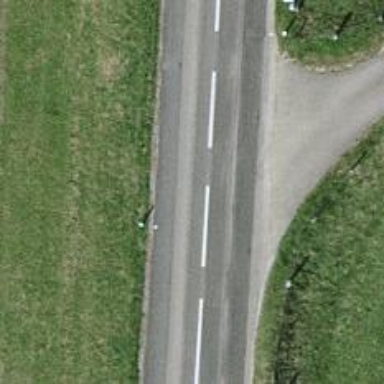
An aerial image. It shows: Tertiary road with asphalt surface and no sidewalks.